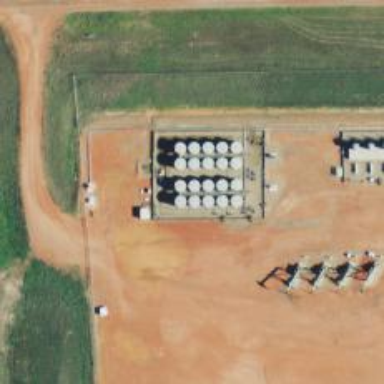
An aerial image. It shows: Storage tank that is man-made.